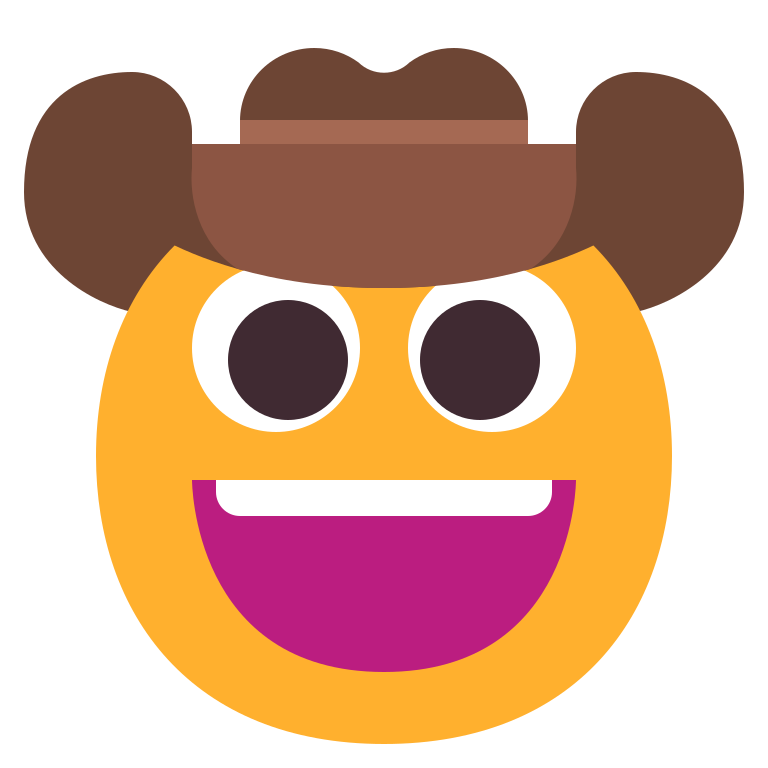
cowboy hat face flat